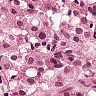
Metastatic tissue present: yes